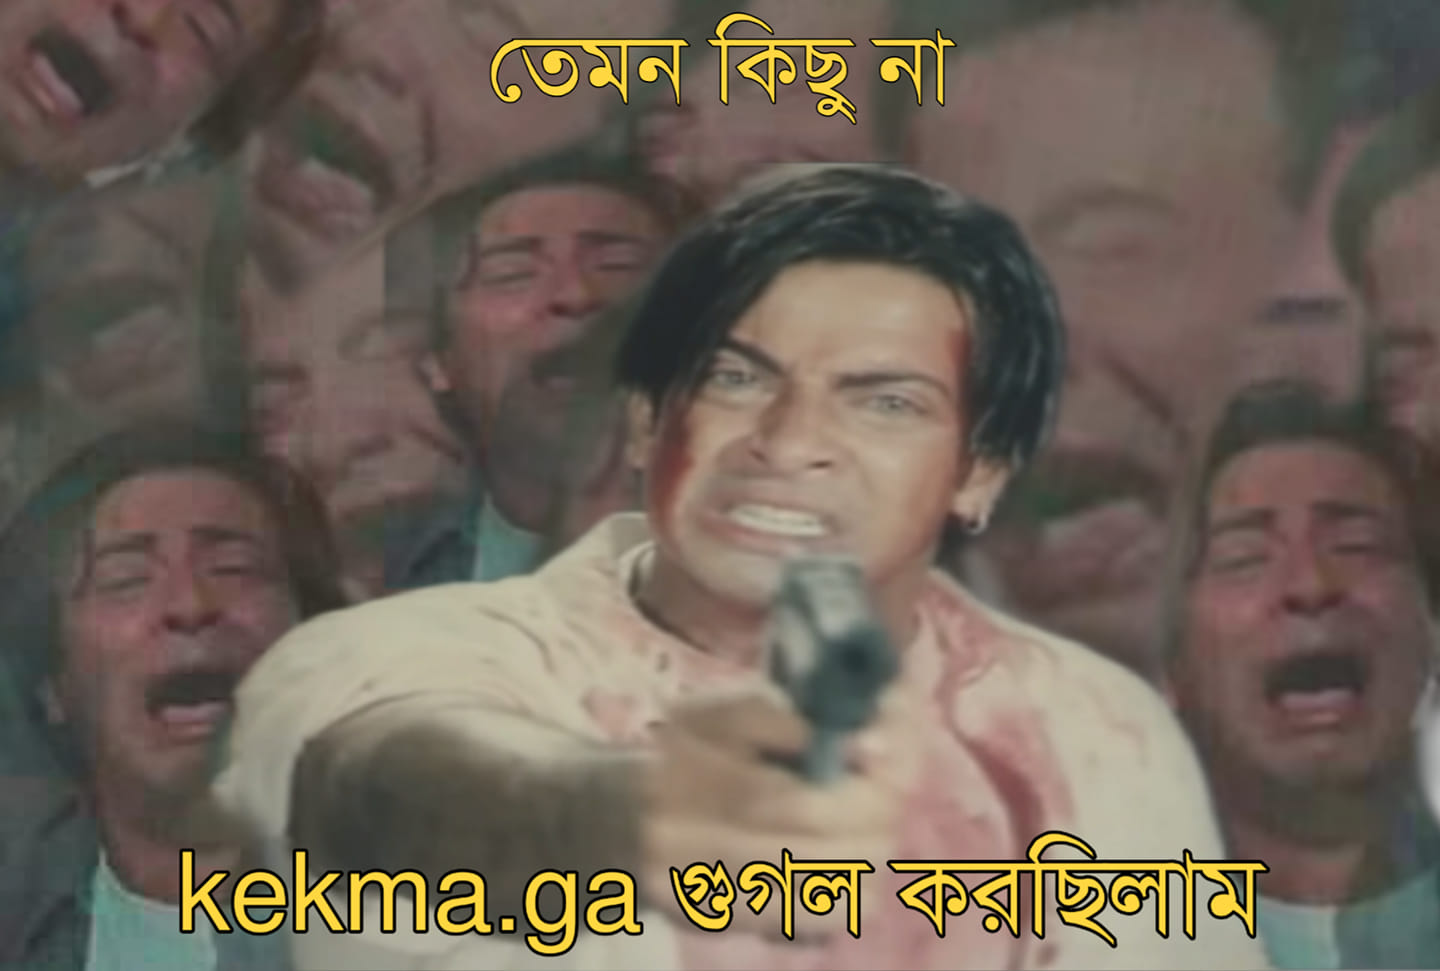
Caption: তেমন কিছু না     kekma. ga গুগল করছিলাম
Label: non-hate